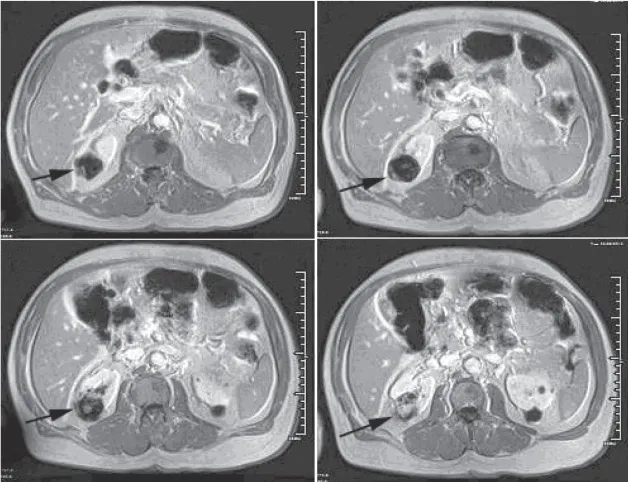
MR images with contrast showed a 4-cm complex enhancing mass at the projecting from the posterolateral aspect of the upper pole (indicating arrows) of the right kidney; the complex mass demonstrated heterogeneous signal internally including a focal hypointense signal on precontrastT1 weighted sequences; and these areas also showed hyperintense signal postcontrast suggesting hemorrhage, necrosis, and scar formation components.
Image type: radiology (mri)